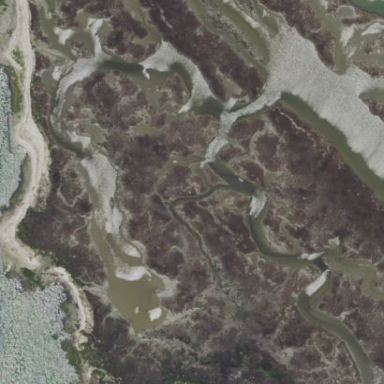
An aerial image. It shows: Tidalflat wetland area.